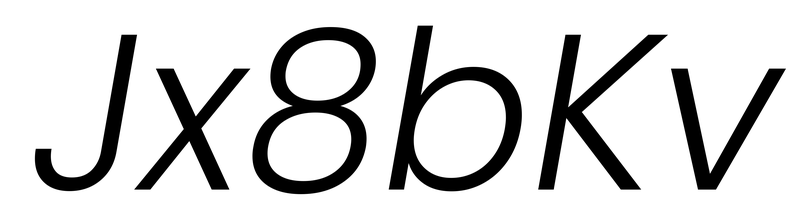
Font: Poppins-LightItalic